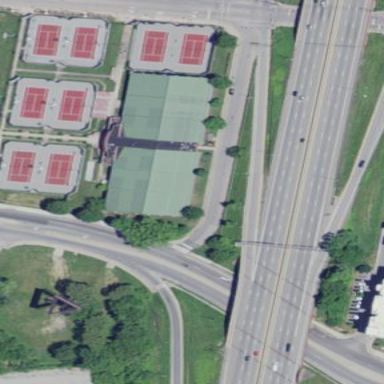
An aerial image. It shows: Building with tennis court.